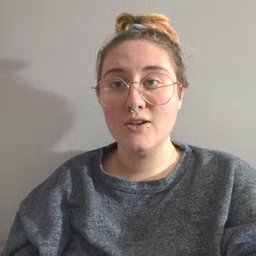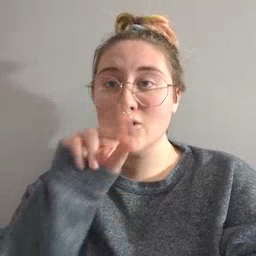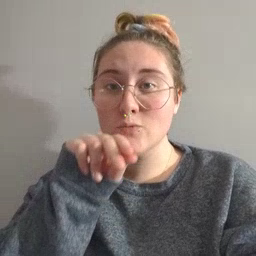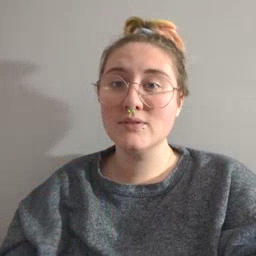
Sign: goose